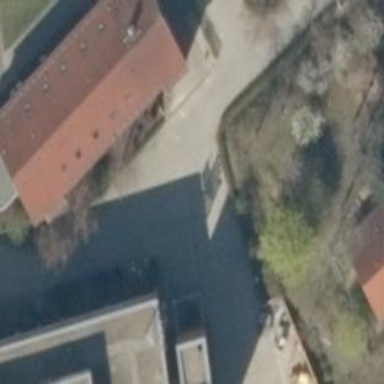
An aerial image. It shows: Hospital building.